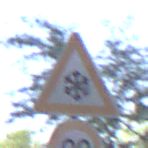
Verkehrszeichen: SchneeOderEisglaette
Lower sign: Geschwindigkeit90
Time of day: Midday
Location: Roofed (Underpass)
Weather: Clear
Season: NotSpecified
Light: Natural